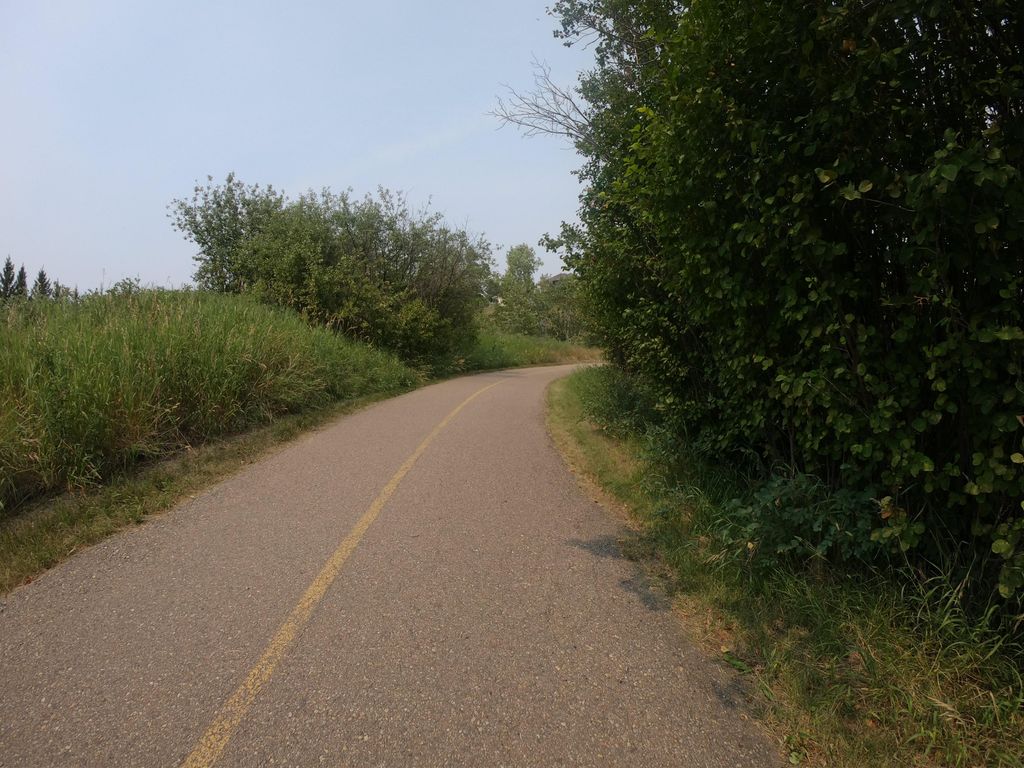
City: calgary